Question: I would like to use JavaFX for my game's start screen.
However, for some reason, the import "javafx" does not seem to be recognized.

At first, I (for some weird reason) thought I needed e(fx)clipse, however I successfully installed that and it does not fix the issue. I have found nothing else on the internet that fixes the issue.
Do I need to import javafx as a library or something? And if so, where?
Thanks!
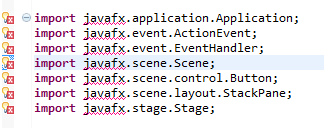
Answer: Even in Java7, the javafx jar is included, but not in the classpath by default (you need java8 for that).
So, you could just copy the jfxrt.jar from your java installation's /lib directory into your local project's includes, and add it to the classpath there (ie. 'java -cp .*:lib/*')